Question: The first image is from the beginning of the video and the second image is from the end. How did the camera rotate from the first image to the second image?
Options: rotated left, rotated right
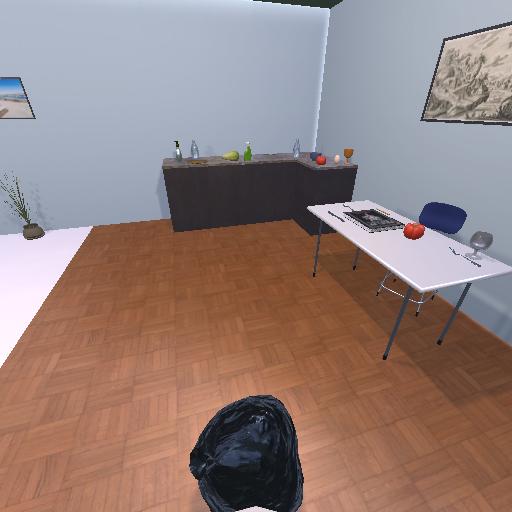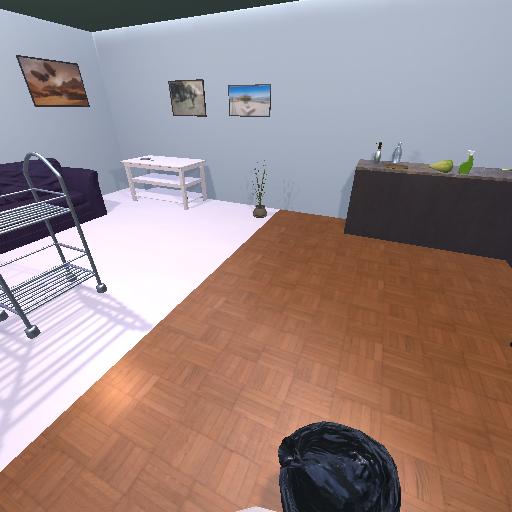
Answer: rotated left